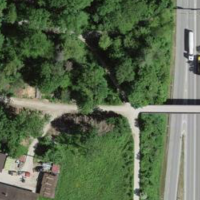
EUNIS habitat code: 57
Species observed at this site:
Corylus avellana
Lamium galeobdolon
Juglans nigra